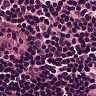
Metastatic tissue present: no